Question: I've been looking at this small snippet:
'''
#include <iostream>
#include <cstring>
int main()
{
char const *a = "my string";
size_t len = strlen(a);
char *b = new char[len + 1]{0};
char *zeroes = new char[strlen(a) + 1];
memset(zeroes, 0, strlen(a) + 1);
std::cout << memcmp(b, zeroes, strlen(a) + 1); // 0 expected
}
'''
<URL> correctly output '0' but MSVC2013 Update 3 outputs '1'.
I read '5.3.4/17' regarding 'new' and but couldn't find anything justifying MSVC's behavior.
Am I missing something? Is this a known issue?
---
Edit: I'm attaching the memory dump from MSVC and the generated assembly code ()

'''
int main()
{
000007F676571270 push rbx
000007F676571272 sub rsp,20h
char const *a = "my string";
size_t len = strlen(a);
char *b = new char[len + 1]{0};
000007F676571276 mov ecx,0Ah
000007F67657127B call operator new[] (07F676571704h)
000007F676571280 mov rbx,rax
000007F676571283 test rax,rax
000007F676571286 je main+1Dh (07F67657128Dh)
000007F676571288 mov byte ptr [rax],0 // zero the first one out
000007F67657128B jmp main+1Fh (07F67657128Fh)
000007F67657128D xor ebx,ebx
char *zeroes = new char[strlen(a) + 1];
000007F67657128F mov ecx,0Ah
000007F676571294 call operator new[] (07F676571704h)
'''
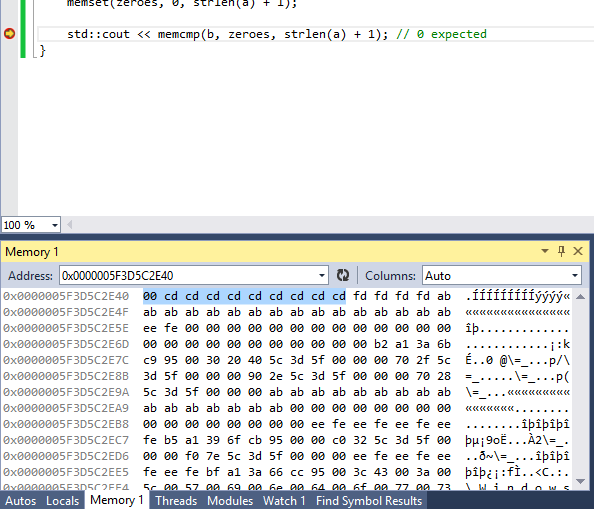
Answer: It is a bug of MS VC++ compiler. According to the C++ Standard (5.3.4 New)
17 A new-expression that creates an object of type T initializes that object as follows:
-- If the new-initializer is omitted, the object is default-initialized (8.5); if no initialization is performed, the object has indeterminate value.
-- Otherwise, the new-initializer is interpreted according to the initialization rules of 8.5 for directinitialization.
And further (8.5.1 Aggregates)
7 If there are fewer initializer-clauses in the list than there are members in the aggregate, then each member not explicitly initialized shall be initialized from its brace-or-equal-initializer or, if there is no brace-or-equalinitializer, from an empty initializer list (8.5.4).
and (8.5.4 List-initialization)
-- Otherwise, if the initializer list has no elements, the object is value-initialized
and at last (8.5 Initializers)
8 To value-initialize an object of type T means
...
-- if T is an array type, then each element is value-initialized;
-- otherwise, the object is zero-initialized.
So all elements of the array shall be zero initialized.